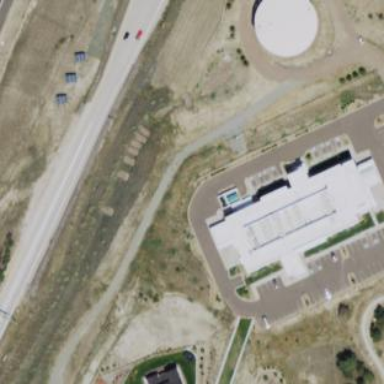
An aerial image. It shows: Hospital building.